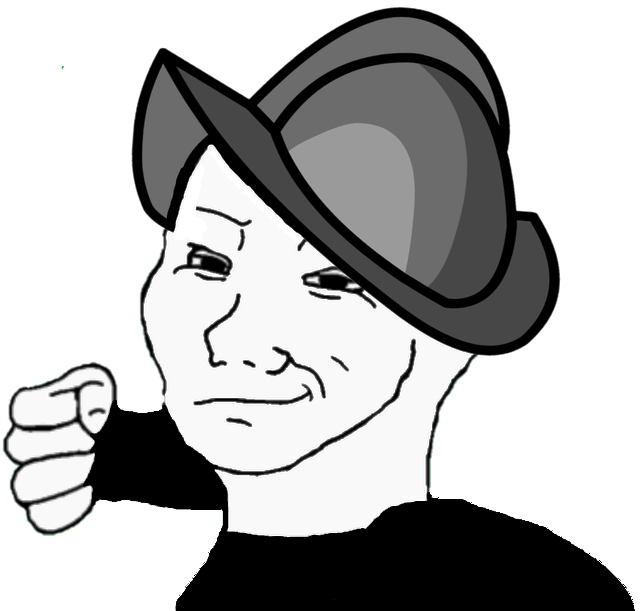
Label: 5_Smugjak